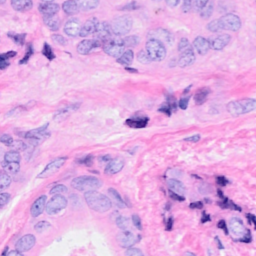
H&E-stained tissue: Breast